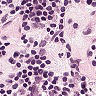
Metastatic tissue present: no